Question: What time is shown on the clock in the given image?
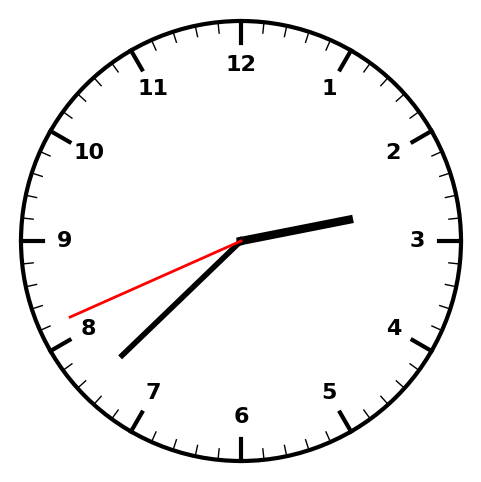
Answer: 02:37:41